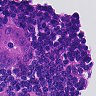
Metastatic tissue present: yes